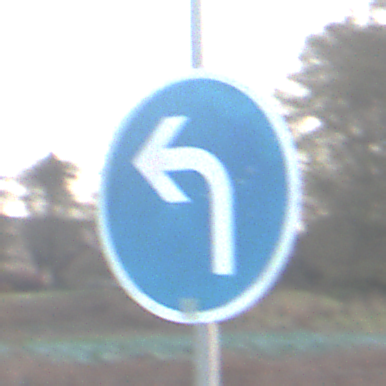
Verkehrszeichen: VorgeschriebeneFahrtrichtungLinks
Umgebung: Outdoor, Nature
Tageszeit: SunriseSunset
Wetter: Clear
Licht: Natural
Jahreszeit: Winter
Kontrast: LowContrast